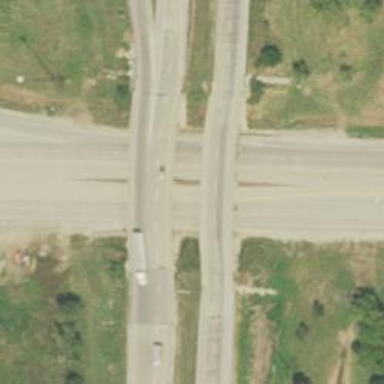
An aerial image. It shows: Trunk highway.